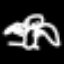
Label: angel